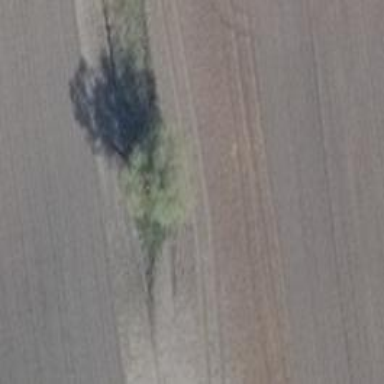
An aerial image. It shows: Single tag "natural: tree."